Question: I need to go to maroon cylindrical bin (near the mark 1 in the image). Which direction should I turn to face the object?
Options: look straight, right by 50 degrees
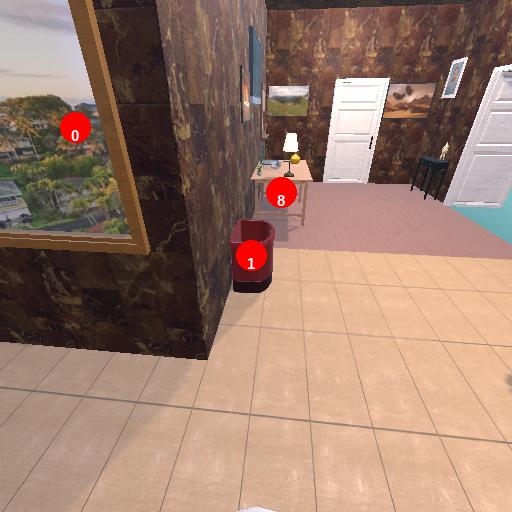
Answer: look straight